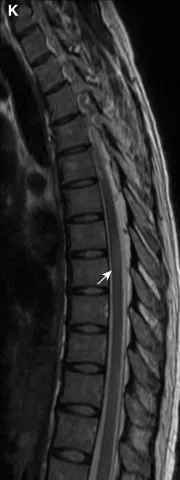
Magnetic Resonance Imaging Findings. At second onset, MRI demonstrated pons lesions, consistent with the diagnosis of multiple sclerosis.
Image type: radiology (mri)